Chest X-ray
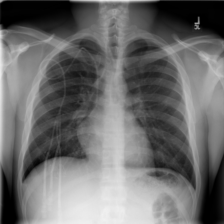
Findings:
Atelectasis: negative
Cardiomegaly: negative
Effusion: negative
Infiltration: positive
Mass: positive
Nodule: negative
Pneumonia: negative
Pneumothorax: negative
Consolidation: negative
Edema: negative
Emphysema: negative
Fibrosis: negative
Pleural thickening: negative
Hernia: negative